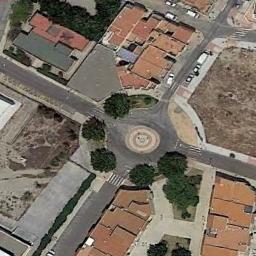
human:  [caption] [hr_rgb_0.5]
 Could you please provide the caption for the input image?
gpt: There are several moving vehicles on the road at the roundabout, Many buildings and some trees and a few lawns around the roundabout .

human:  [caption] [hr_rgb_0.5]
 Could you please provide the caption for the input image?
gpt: Several buildings of different shapes are beside the roundabout .

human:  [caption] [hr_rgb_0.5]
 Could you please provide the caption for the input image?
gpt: The roundabout is on the bare land next to buildings and trees .

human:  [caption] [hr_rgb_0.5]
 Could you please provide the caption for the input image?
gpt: The roundabout with four exits and entrances is in the residential area .

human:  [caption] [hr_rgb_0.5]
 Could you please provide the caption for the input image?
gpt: There are some brown buildings and green bushes beside the roundabout .